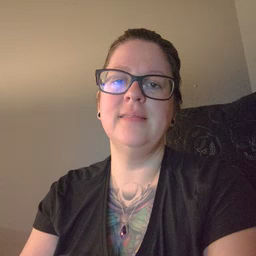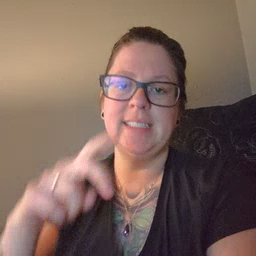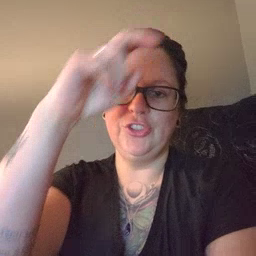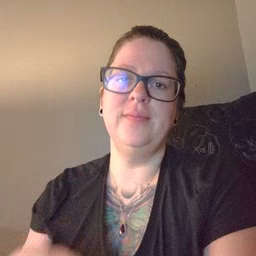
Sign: stairs